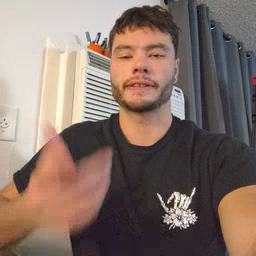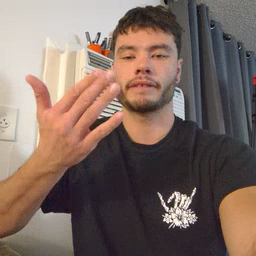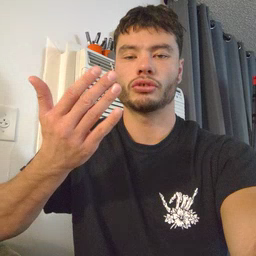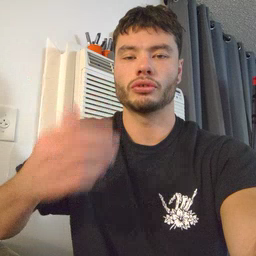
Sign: finger